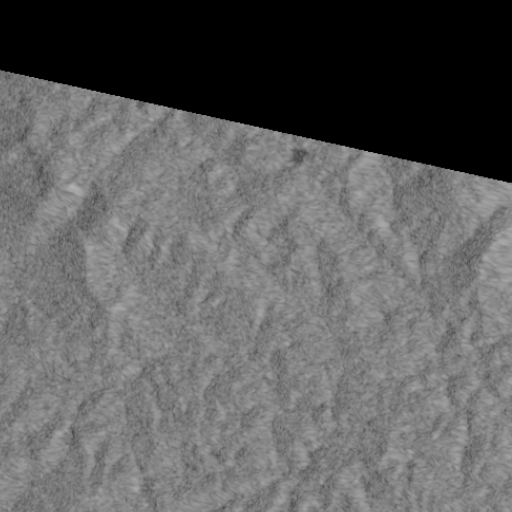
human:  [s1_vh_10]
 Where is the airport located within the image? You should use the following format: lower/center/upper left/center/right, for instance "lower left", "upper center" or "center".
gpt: The airport is located in the upper right of the image.
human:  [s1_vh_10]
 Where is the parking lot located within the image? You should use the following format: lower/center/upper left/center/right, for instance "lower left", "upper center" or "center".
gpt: The parking lot is located in the upper right of the image.
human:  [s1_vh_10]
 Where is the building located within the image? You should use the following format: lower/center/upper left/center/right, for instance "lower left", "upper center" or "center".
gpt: There is no building in the image.

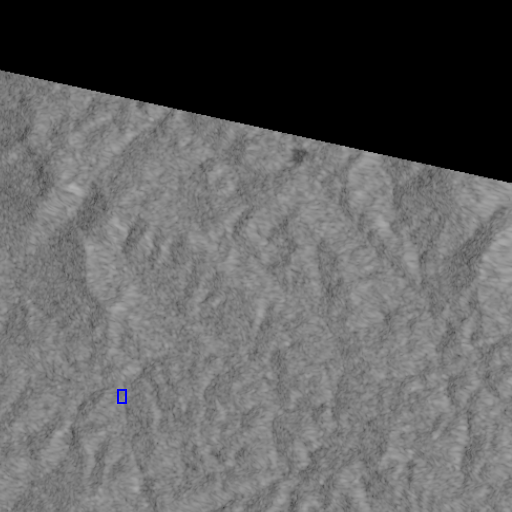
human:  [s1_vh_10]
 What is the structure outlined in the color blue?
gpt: The structure outlined in blue is a building.
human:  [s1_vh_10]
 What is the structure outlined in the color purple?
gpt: There is no purple outline.